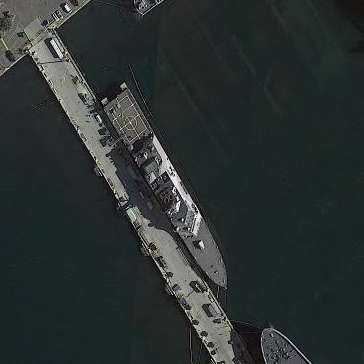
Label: combat